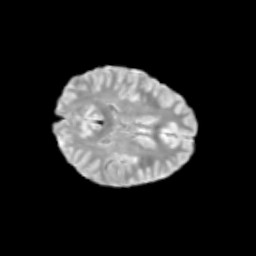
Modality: T2w
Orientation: axial
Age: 12
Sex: female
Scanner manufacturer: siemens
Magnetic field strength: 3 T
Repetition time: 3.8 s
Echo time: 0.07 s